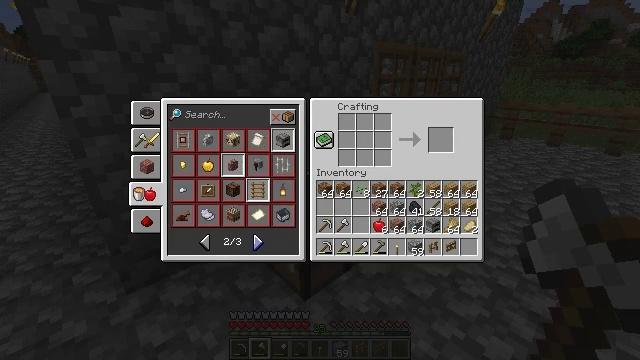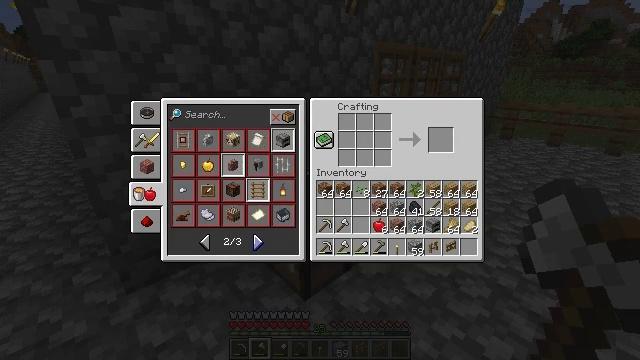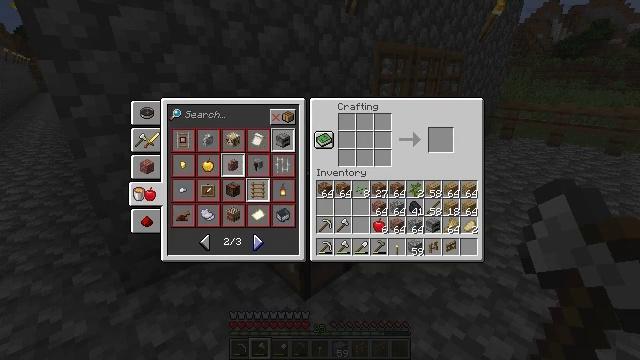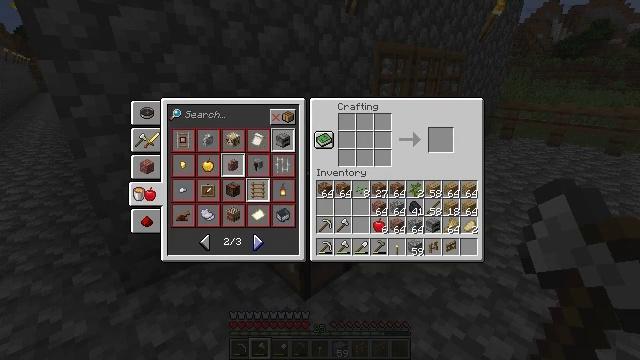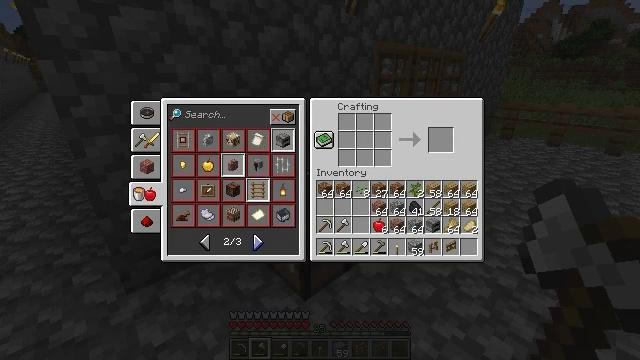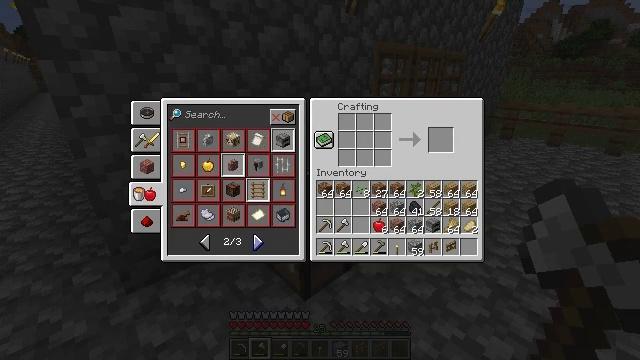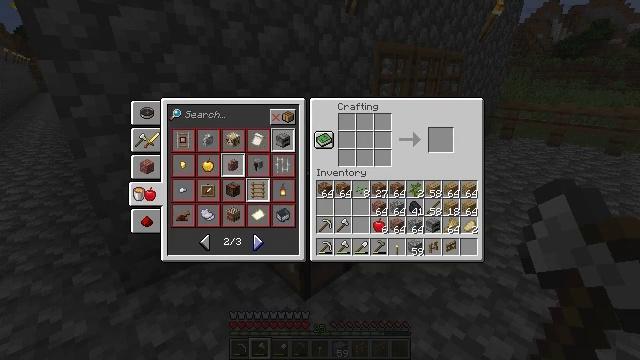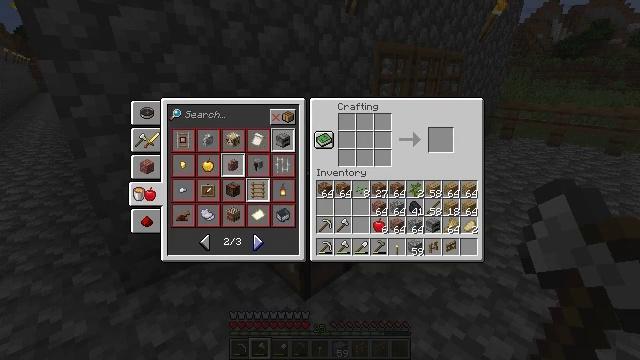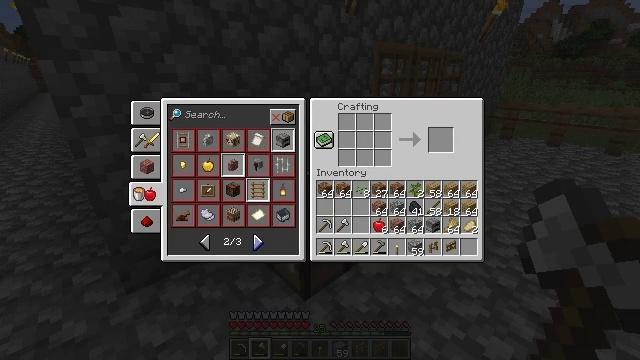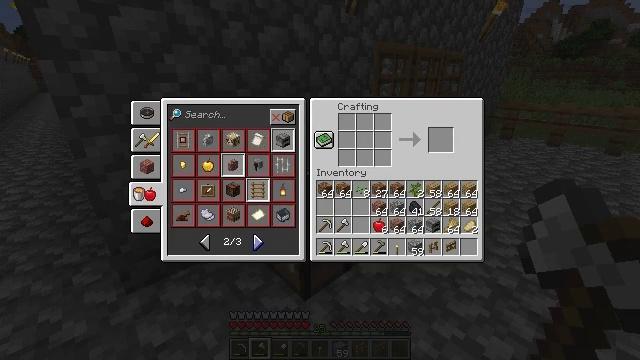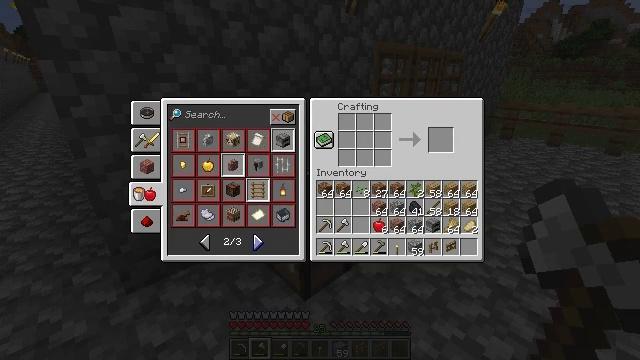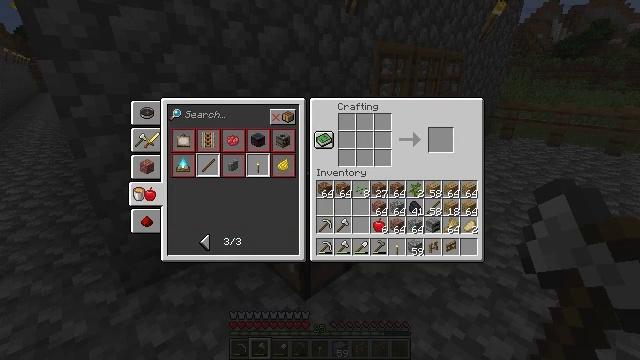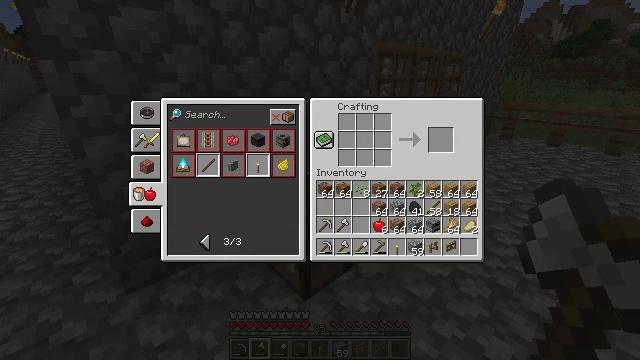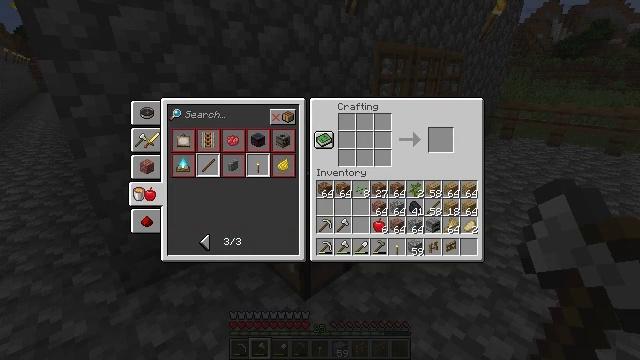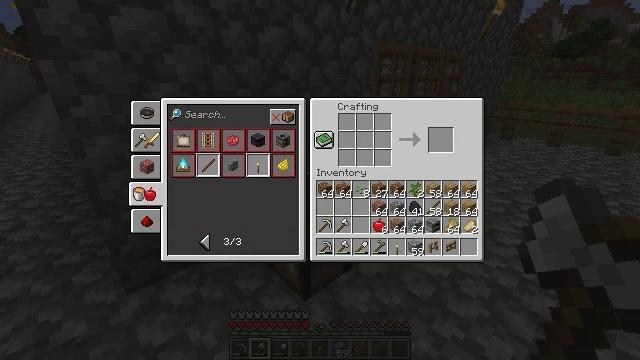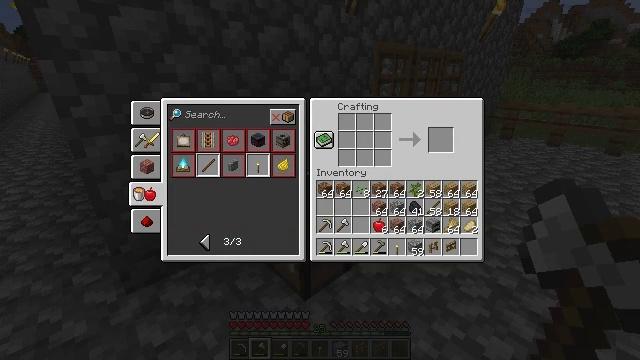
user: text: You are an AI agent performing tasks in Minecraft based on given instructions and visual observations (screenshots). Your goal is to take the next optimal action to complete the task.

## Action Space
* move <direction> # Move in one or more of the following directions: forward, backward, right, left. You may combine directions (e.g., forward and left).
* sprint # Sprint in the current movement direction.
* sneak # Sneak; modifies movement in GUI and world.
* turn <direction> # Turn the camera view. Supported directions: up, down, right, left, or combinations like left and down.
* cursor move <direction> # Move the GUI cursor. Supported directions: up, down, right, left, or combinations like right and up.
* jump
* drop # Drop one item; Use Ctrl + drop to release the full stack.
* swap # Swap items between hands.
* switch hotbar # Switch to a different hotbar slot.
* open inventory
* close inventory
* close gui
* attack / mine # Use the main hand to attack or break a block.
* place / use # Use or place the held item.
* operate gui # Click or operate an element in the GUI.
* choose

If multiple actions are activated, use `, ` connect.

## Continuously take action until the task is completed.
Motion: motion action
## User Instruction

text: Get granite stairs through the crafting table.
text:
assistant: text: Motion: operate gui
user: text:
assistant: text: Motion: operate gui
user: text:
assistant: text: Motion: no_op
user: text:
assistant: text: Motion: no_op
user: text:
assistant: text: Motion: no_op
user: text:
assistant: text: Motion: no_op
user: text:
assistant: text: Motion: no_op
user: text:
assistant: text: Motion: no_op
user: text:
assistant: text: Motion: no_op
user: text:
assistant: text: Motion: no_op
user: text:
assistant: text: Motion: operate gui
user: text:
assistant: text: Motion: operate gui
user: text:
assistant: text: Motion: no_op
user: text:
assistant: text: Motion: no_op
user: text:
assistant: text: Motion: no_op
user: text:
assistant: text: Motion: no_op
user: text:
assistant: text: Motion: no_op
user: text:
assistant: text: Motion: cursor move left and up
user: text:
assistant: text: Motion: no_op
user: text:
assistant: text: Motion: no_op
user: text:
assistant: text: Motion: cursor move left
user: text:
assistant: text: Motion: cursor move left
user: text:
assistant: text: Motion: no_op
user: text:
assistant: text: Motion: cursor move left and up
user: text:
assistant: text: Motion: cursor move left and up
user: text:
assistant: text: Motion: no_op
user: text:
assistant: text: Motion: no_op
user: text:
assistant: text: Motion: no_op
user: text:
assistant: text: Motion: operate gui
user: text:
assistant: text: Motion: operate gui